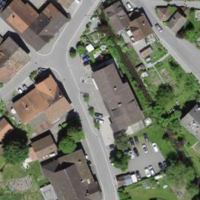
EUNIS habitat code: 54
Species observed at this site:
Lepidium latifolium
Aphomia sociella